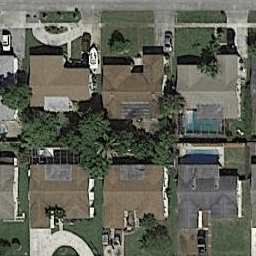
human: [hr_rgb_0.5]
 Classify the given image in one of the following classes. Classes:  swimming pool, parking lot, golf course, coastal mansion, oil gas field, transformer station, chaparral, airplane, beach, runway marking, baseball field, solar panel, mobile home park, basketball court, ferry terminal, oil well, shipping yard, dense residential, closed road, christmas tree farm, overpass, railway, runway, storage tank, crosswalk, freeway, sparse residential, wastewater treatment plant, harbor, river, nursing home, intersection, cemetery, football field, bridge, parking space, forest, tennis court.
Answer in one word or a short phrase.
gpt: dense residential